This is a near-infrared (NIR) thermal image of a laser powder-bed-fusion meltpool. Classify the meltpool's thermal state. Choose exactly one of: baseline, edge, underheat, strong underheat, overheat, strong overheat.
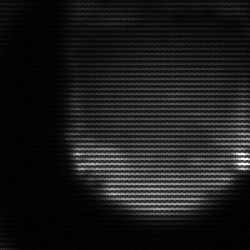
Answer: edge